Aerial crown-view tile of a tropical tree (Barro Colorado Island, Panama), acquired 20241216:
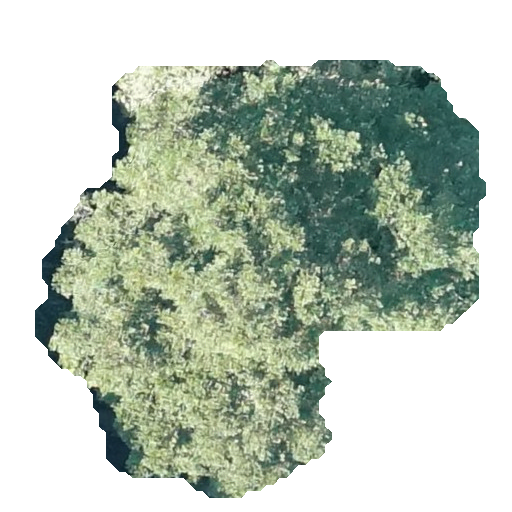
Species: Terminalia amazonia
GBIF accepted scientific name: Terminalia amazonica
Crown area: 197.997 m²